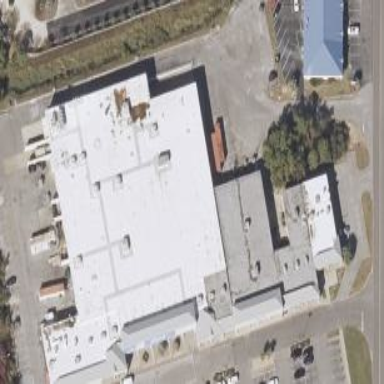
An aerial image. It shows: Retail building.